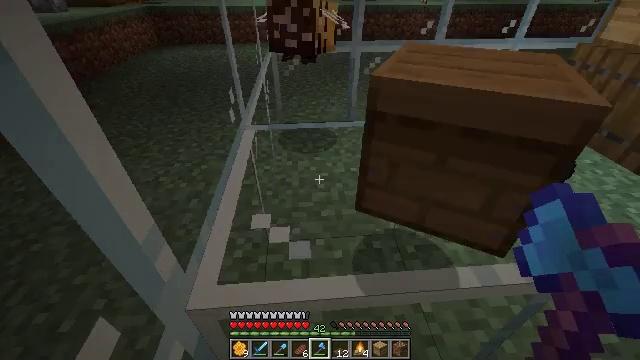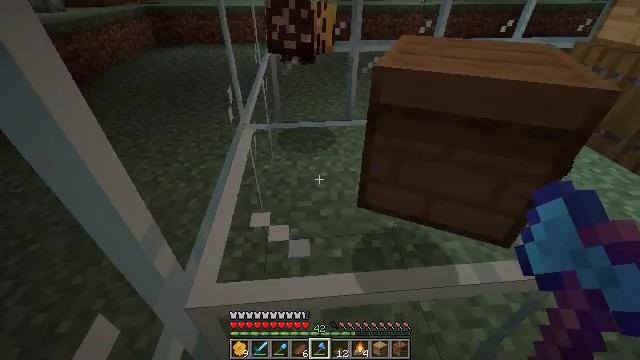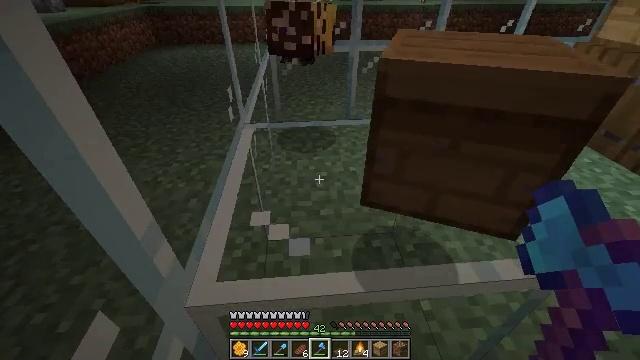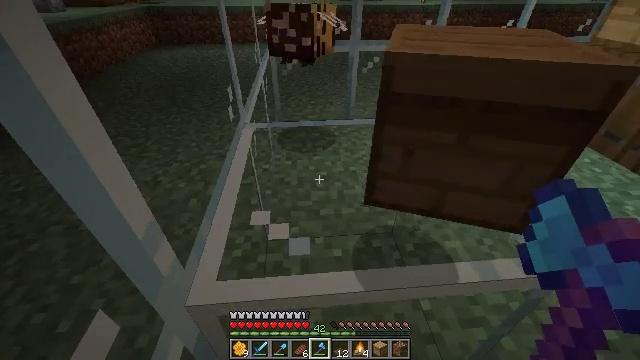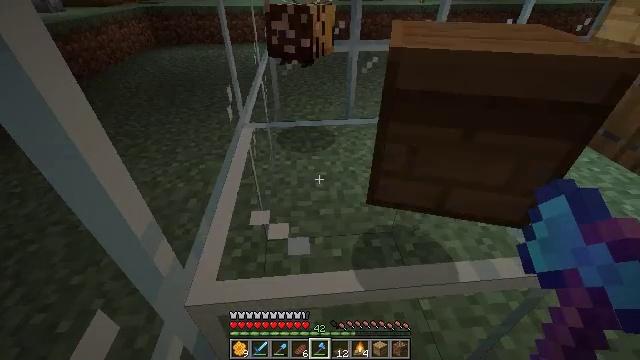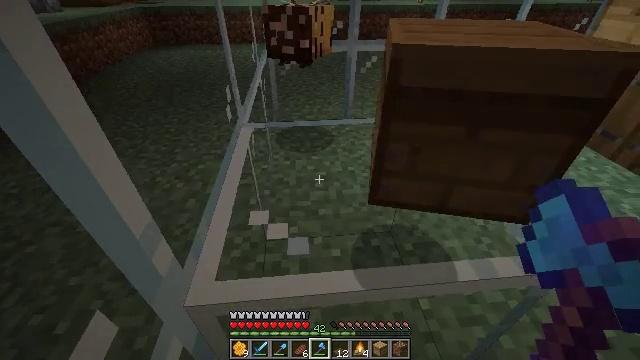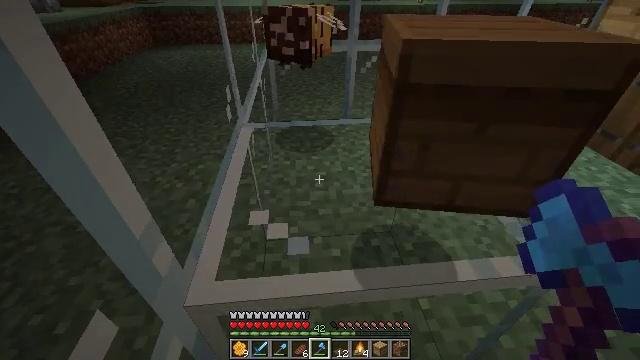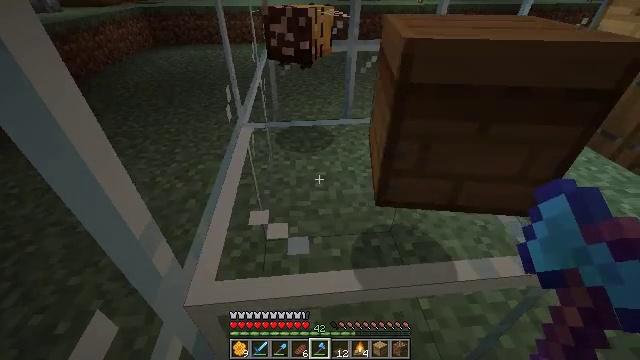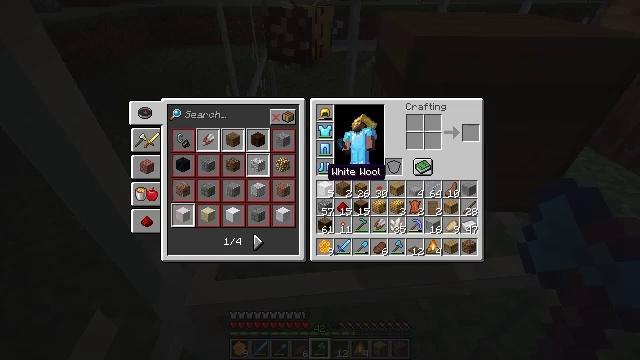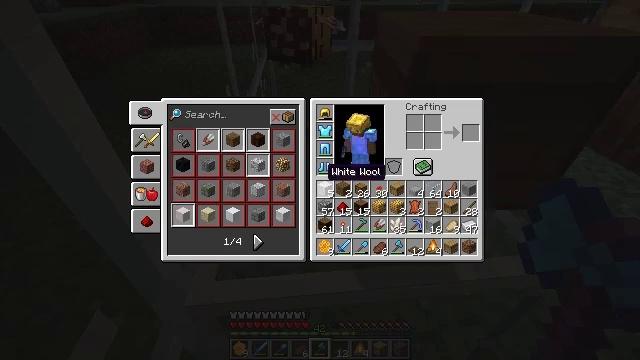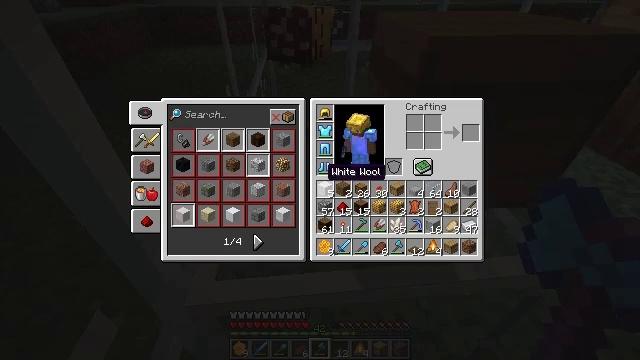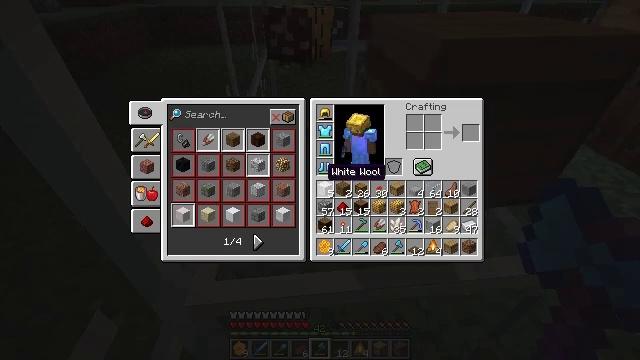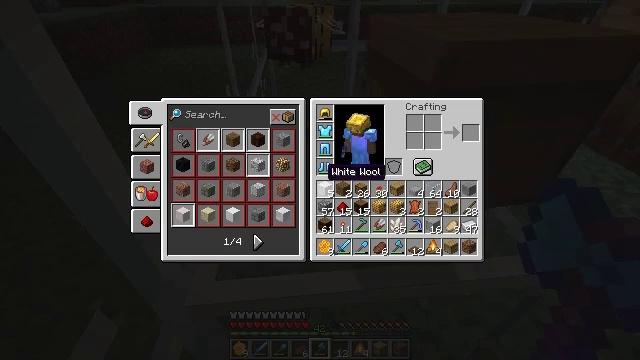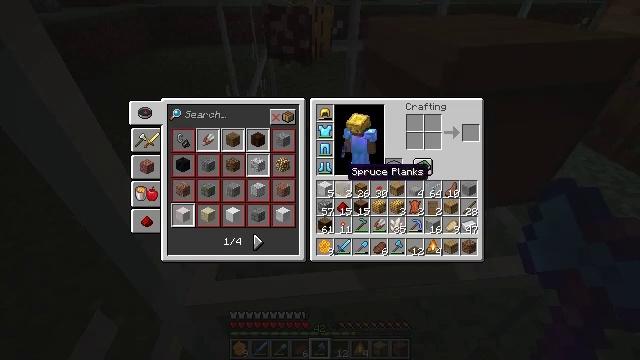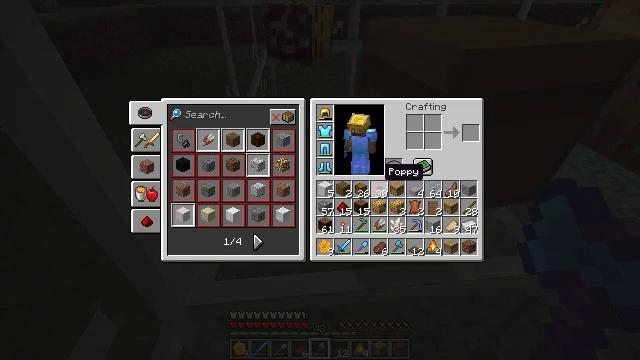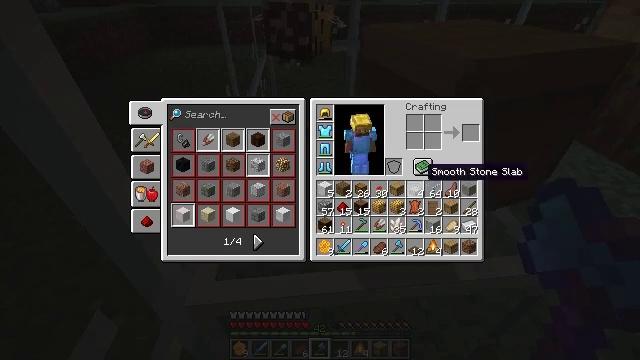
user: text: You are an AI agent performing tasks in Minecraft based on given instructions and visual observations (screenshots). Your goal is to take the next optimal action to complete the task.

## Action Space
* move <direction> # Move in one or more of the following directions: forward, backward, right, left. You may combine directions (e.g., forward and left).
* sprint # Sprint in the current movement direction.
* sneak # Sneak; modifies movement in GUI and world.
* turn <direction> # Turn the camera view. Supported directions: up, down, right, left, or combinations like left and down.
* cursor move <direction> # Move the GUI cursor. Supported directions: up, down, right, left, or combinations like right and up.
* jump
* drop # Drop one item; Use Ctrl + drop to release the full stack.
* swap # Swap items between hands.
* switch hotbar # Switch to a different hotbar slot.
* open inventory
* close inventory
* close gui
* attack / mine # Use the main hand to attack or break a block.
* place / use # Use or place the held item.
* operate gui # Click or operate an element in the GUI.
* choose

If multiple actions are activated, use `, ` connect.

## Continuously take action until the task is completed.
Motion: motion action
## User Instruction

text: Drop a smooth stone slab.
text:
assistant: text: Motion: no_op
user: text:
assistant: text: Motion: no_op
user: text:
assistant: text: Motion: no_op
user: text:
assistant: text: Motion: no_op
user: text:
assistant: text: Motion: no_op
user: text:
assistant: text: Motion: no_op
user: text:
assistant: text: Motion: no_op
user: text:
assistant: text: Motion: open inventory
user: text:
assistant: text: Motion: open inventory
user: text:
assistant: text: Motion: open inventory
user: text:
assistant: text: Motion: open inventory
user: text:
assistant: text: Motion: no_op
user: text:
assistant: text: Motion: cursor move right
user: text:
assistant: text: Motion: cursor move right
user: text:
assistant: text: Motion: cursor move right
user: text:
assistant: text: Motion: cursor move right
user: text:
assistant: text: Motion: cursor move right
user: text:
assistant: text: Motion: no_op
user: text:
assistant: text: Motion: no_op
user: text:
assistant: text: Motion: no_op
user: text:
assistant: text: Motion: no_op
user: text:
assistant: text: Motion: no_op
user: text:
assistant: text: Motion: no_op
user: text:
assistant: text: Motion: no_op
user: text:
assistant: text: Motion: cursor move left
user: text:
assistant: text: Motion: no_op
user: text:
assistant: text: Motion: no_op
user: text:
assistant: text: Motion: cursor move left
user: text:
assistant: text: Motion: no_op
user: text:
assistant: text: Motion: no_op